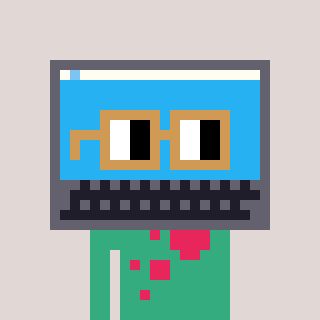
a pixel art character with square brown glasses, a laptop-shaped head and a teal-colored body on a warm background